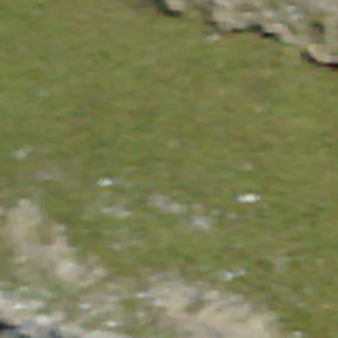
Label: other